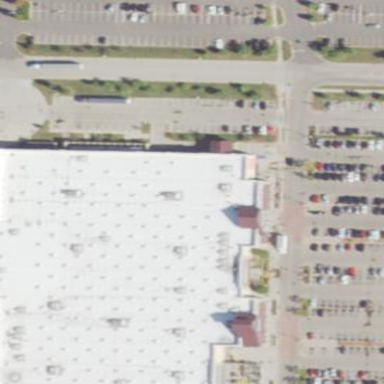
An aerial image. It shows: Retail building housing supermarket.